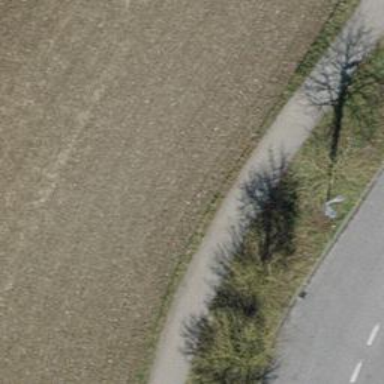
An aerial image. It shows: Cycleway with asphalt surface of high quality.